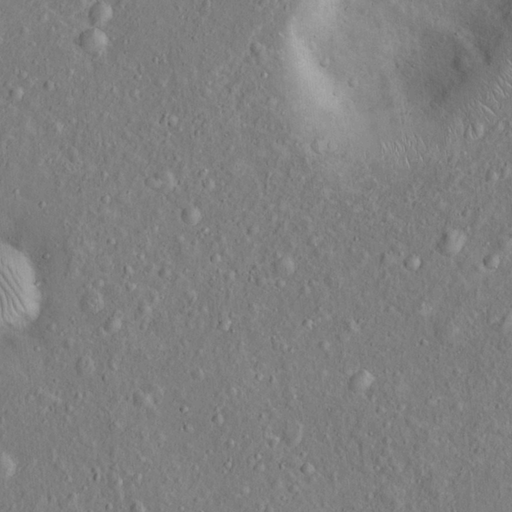
Classes present: Background, Cone